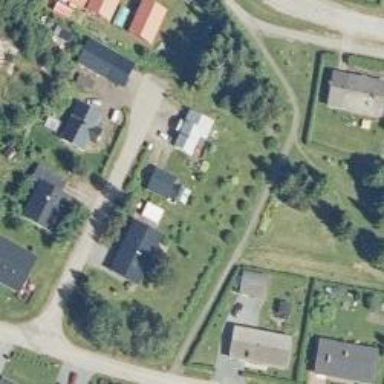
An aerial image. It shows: Charming neighbourhood.